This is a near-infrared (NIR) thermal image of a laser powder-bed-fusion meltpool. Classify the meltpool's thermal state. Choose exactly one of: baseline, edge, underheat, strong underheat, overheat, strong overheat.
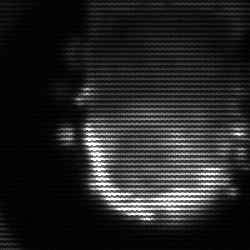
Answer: baseline